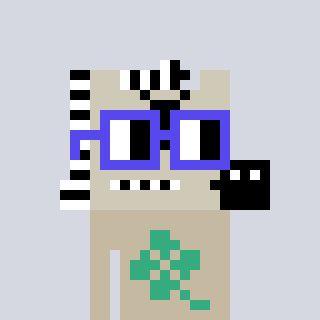
a pixel art character with square blue glasses, a zebra-shaped head and a bege-colored body on a cool background